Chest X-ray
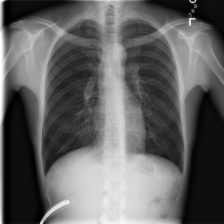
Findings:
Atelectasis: negative
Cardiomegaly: negative
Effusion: negative
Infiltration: negative
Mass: negative
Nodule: negative
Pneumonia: negative
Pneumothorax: negative
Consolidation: negative
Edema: negative
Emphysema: negative
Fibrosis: negative
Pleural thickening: negative
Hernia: negative